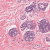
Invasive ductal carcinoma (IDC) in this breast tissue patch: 0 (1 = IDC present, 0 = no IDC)